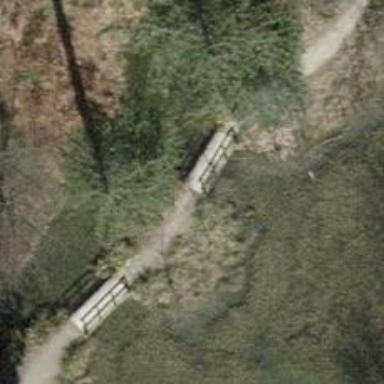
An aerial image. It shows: Path with pebblestone surface.